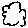
Label: cloud